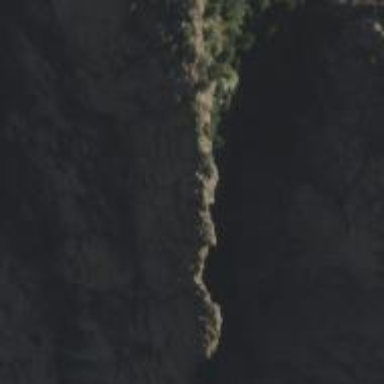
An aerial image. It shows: Natural ridge.